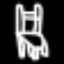
Label: chair